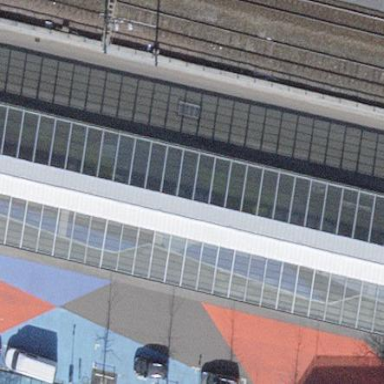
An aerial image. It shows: View of roof of building.